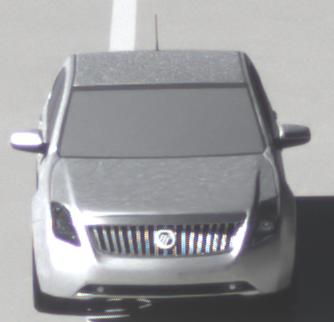
Make: Mercury
Model: Milan
Detailed model: -
Model produced from: 2009
Model produced until: 2010
Doors: 4
Color: white
Road condition: wet road
Daytime: morning or afternoon
Contrast: high contrast